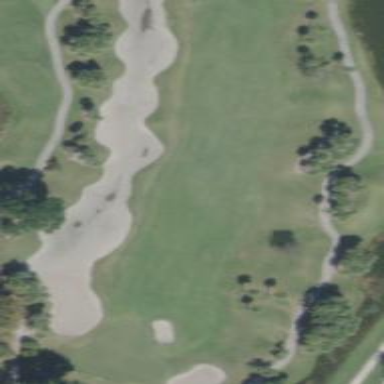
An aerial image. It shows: Sandy area is golf bunker.